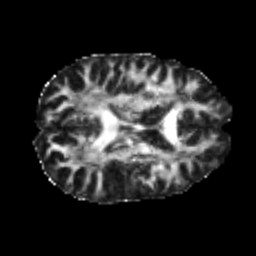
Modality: FA
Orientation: axial
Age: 21
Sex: male
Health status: healthy
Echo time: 0.074 s